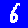
Digit: 6